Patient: sex M, age 60
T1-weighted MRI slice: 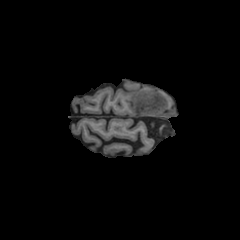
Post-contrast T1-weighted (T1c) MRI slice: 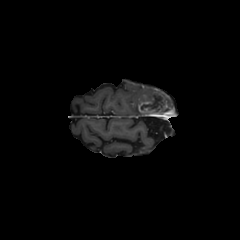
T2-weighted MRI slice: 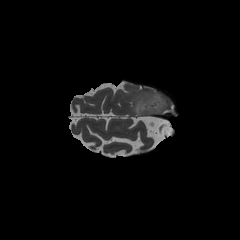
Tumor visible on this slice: yes
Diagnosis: Glioblastoma, IDH-wildtype
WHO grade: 4